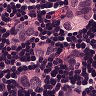
Metastatic tissue present: yes